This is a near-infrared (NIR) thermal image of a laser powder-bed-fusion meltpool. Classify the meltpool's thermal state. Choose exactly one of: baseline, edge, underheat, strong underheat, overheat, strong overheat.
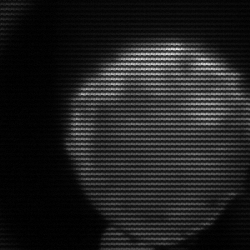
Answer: edge